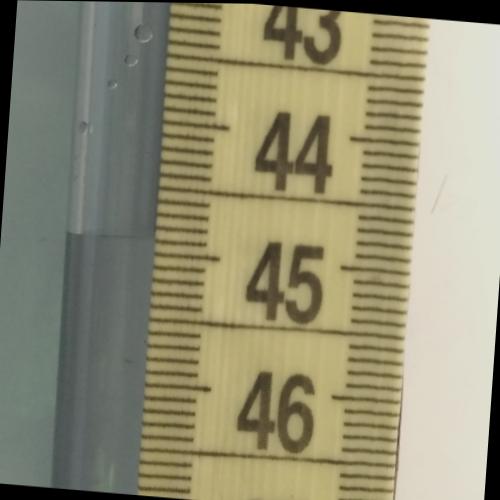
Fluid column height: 44.9 cm